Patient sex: M
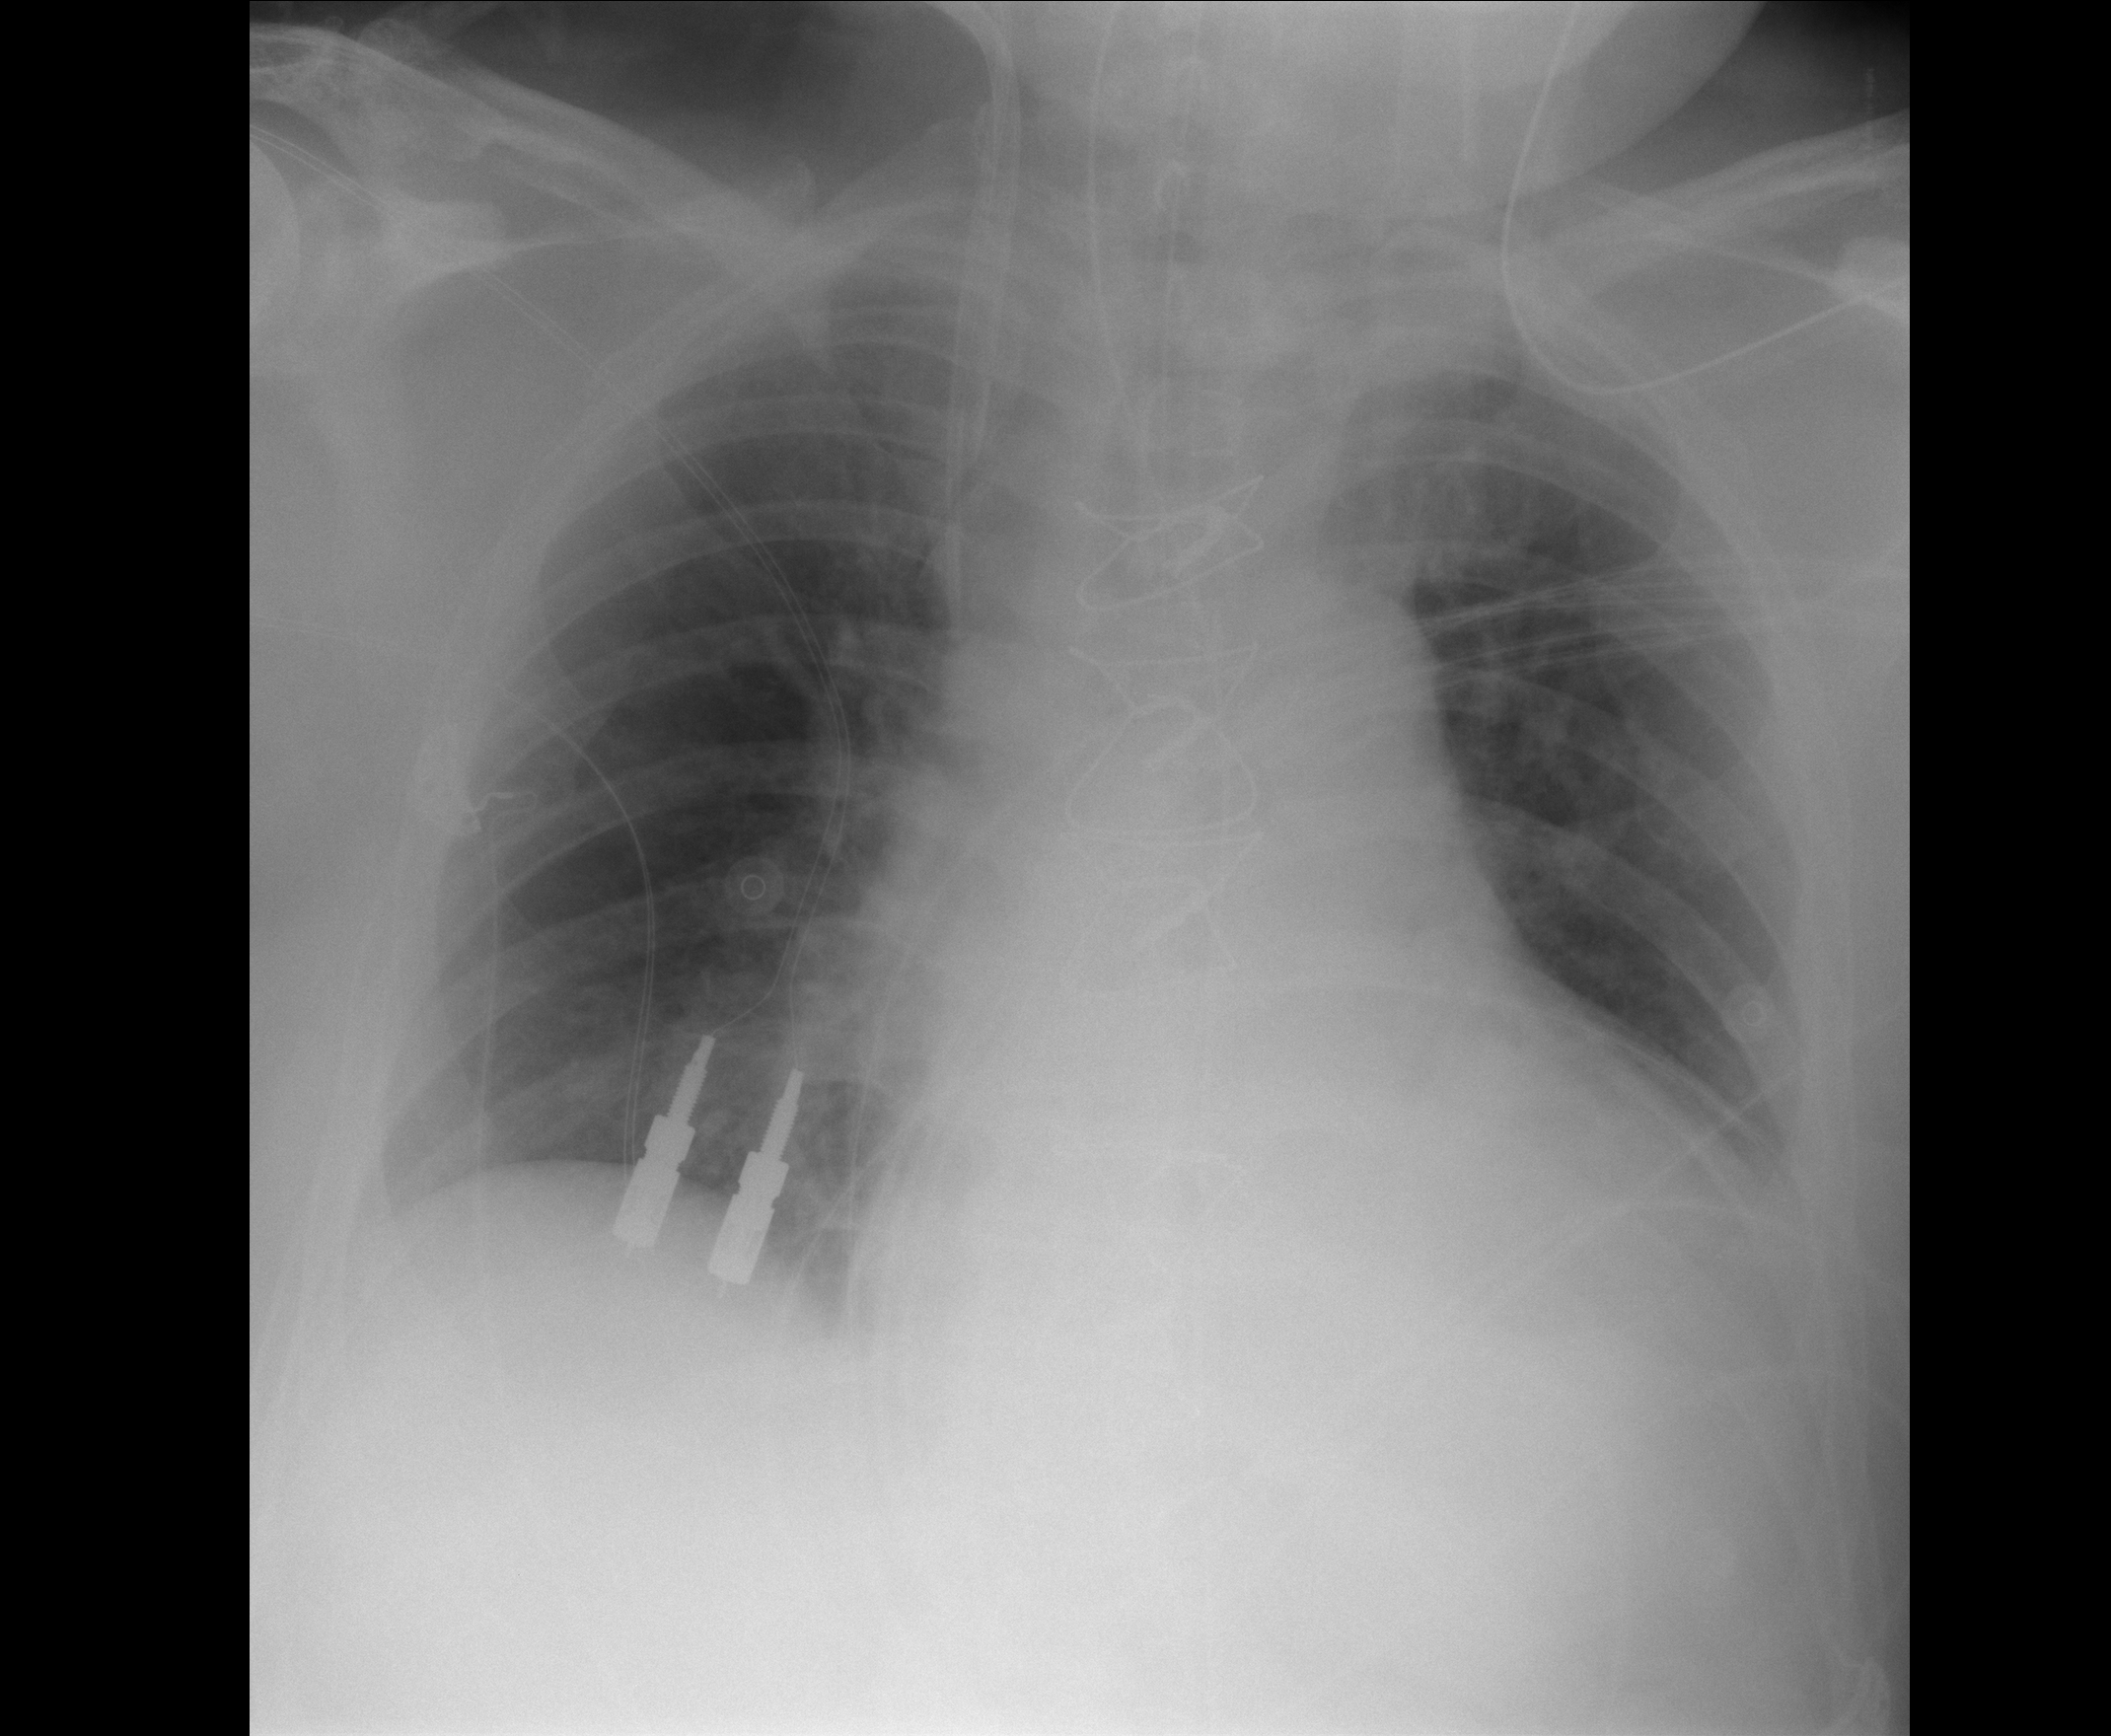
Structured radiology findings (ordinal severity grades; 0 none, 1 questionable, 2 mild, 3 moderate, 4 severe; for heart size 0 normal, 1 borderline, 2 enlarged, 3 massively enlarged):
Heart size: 2
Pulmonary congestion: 0
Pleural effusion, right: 0
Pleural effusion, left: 1
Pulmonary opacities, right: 0
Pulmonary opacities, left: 0
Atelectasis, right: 0
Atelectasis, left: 1